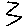
Label: zigzag